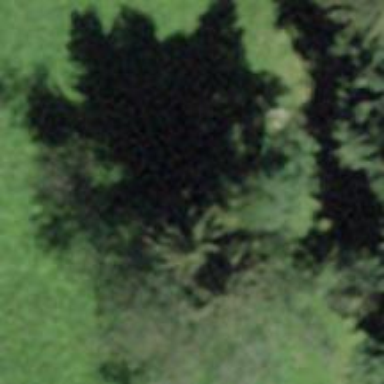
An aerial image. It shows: Needle-leaved tree in natural setting.